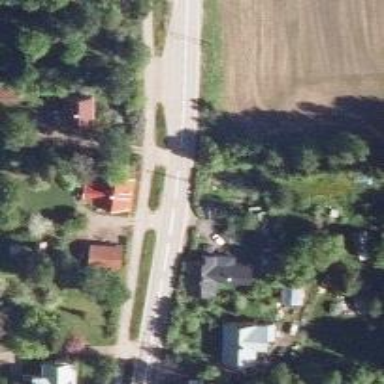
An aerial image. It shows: Asphalt cycleway.